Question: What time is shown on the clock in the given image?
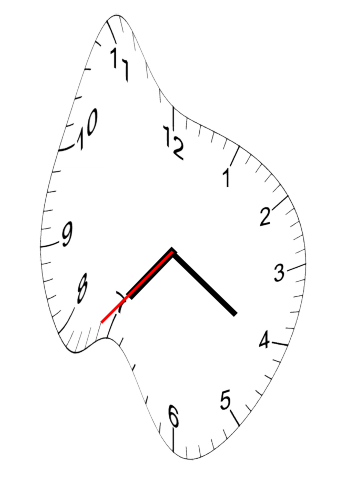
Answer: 07:20:37